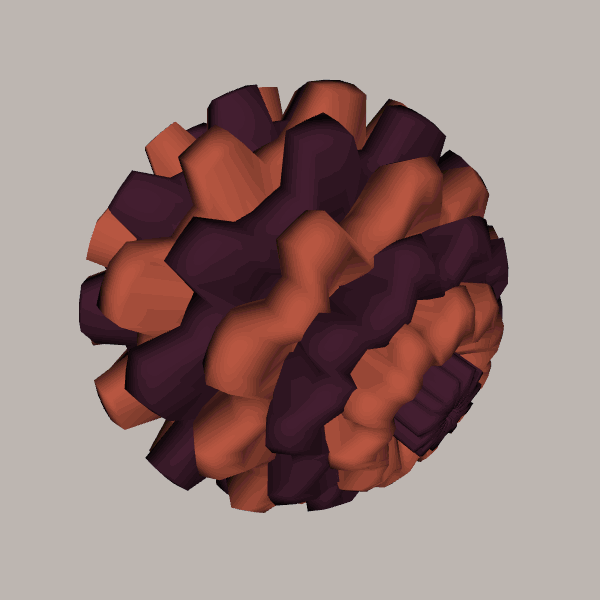
Background: light